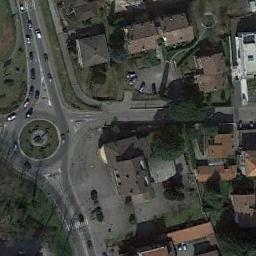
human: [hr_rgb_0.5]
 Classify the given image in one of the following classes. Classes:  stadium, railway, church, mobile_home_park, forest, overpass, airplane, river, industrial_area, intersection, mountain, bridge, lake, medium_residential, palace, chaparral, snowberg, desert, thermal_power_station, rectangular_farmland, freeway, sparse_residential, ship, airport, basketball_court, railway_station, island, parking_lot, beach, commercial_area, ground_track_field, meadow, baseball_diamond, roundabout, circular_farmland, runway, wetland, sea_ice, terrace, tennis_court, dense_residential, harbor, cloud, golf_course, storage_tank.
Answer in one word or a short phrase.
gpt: roundabout